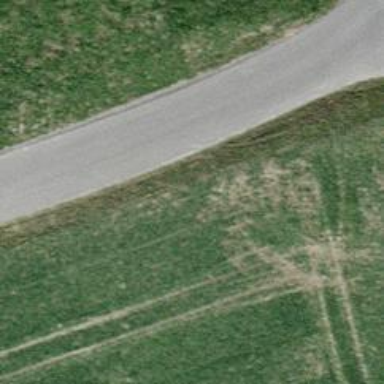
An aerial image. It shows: Unclassified road with grade1 track type.